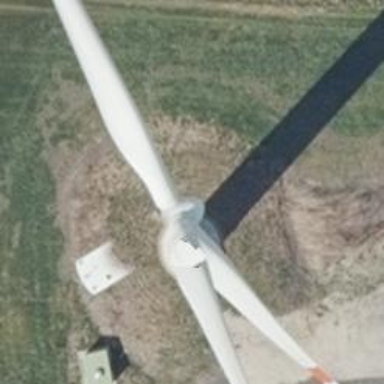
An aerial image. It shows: Wind generator using horizontal axis wind turbines.